Question: I wrote a simple html email template that seems to render fine in all email clients EXCEPT outlook 2013. I've simplified the code to illustrate the problem below:
'''
<!DOCTYPE html PUBLIC "-//W3C//DTD XHTML 1.0 Transitional//EN" "http://www.w3.org/TR/xhtml1/DTD/xhtml1-transitional.dtd">
<html xmlns="http://www.w3.org/1999/xhtml"><head><meta http-equiv="Content-Type" content="text/html; charset=UTF-8" />
<title>K</title>
<style type="text/css">
table {border-collapse: collapse;}
</style>
</head>
<body style="margin:0; background-color:#70b9b9; -webkit-text-size-adjust:none;">
<table width="100%" cellpadding="0" cellspacing="0" border="0">
<tbody>
<tr>
<td style="background:black;padding:0;"><img src="http://jl.evermight.net/outlook2013/pic.jpg" alt="" border="0" style="display:block; border:none;" /></td>
</tr>
</tbody></table>
</body>
</html>
'''
The problem with this code is that there's a black gap between the green and the image, which I can show here:

So how i get rid of this black gap? Again, this is only a problem in outlook2013
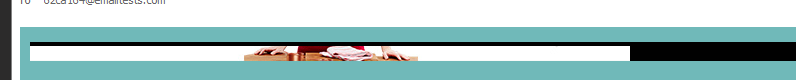
Answer: You need to zero out the padding and margin in the image. You should probably set at least the width of the image too, even if it is 'width="100%"'.
Here is my basic image setup:
'''
<td>
<img alt="" src="" width="" height="" style="margin: 0; border: 0; padding: 0; display: block;">
</td>
'''
Also, Outlook has issues with cells shorter than 19px, so make sure your image is tall enough.
Other unrelated notes:
- '<tbody>'- 'background:black;''background-color:#000000;'